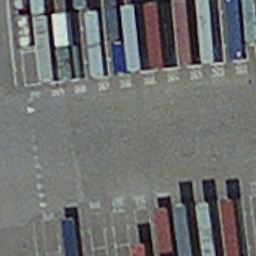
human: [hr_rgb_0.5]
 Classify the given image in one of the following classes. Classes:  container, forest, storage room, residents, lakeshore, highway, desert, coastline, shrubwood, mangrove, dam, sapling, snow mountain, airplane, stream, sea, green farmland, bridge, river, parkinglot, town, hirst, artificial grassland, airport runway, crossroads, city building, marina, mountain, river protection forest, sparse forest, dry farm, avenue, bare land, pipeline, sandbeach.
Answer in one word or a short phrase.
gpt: container